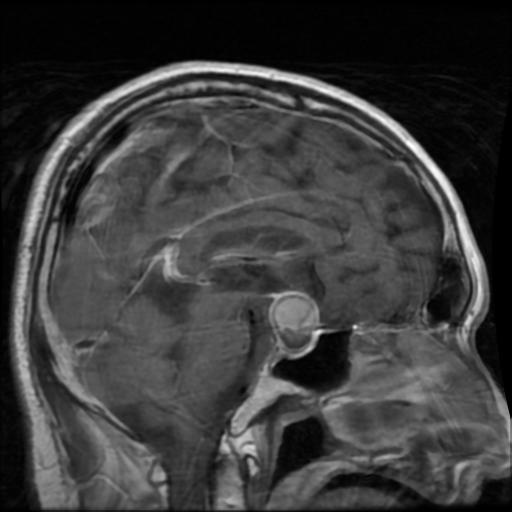
Label: pituitary